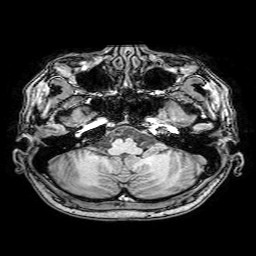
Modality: T1w
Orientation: coronal
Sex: female
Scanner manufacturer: philips
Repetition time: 0.008106 s
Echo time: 0.00371 s